Aerial crown-view tile of a tropical tree (Barro Colorado Island, Panama), acquired 20250715:
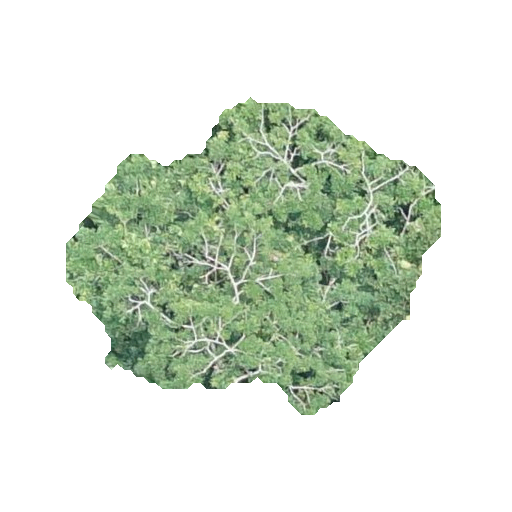
Species: Sapium glandulosum
GBIF accepted scientific name: Sapium glandulosum
Crown area: 116.986 m²